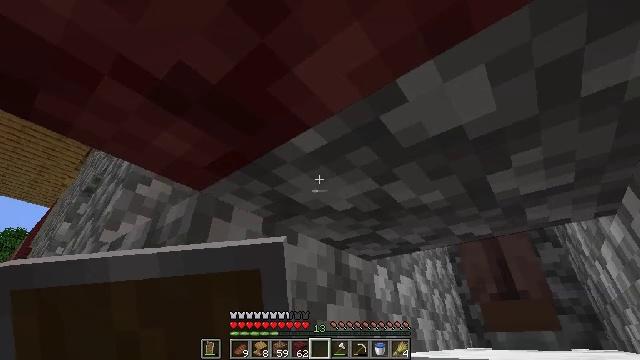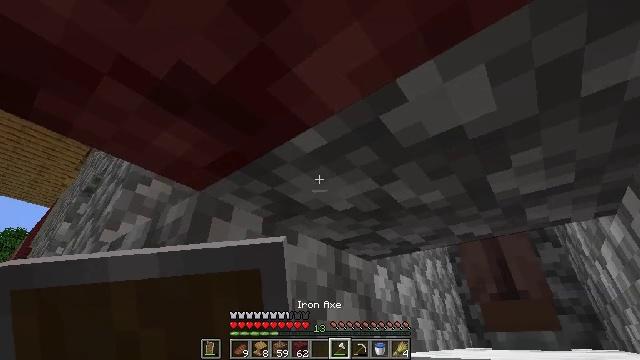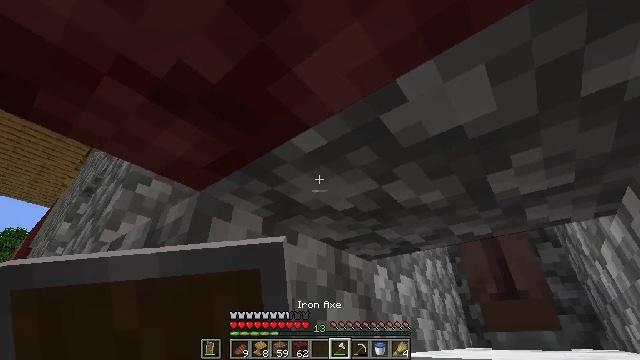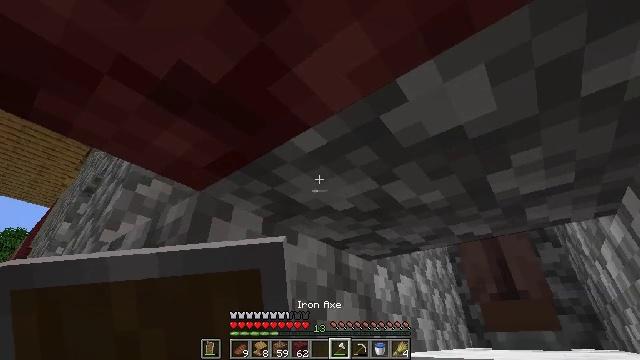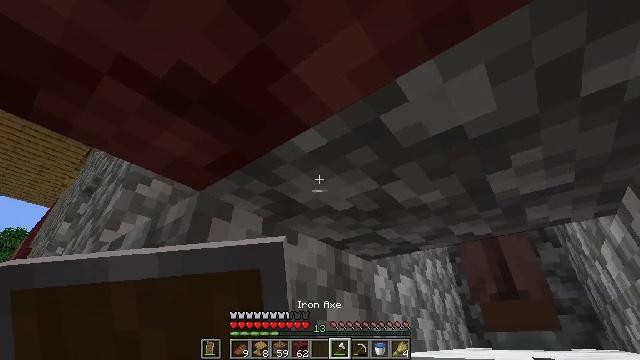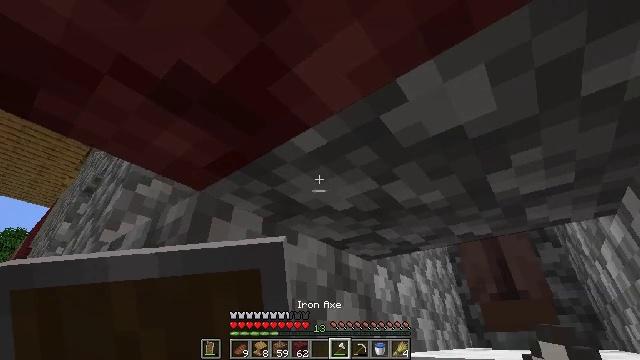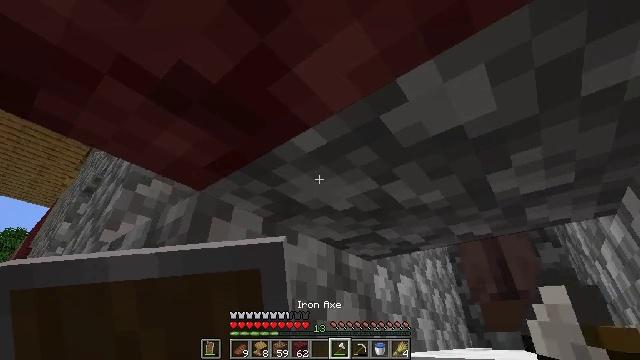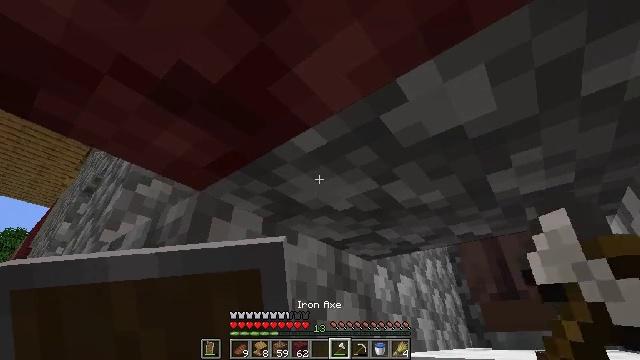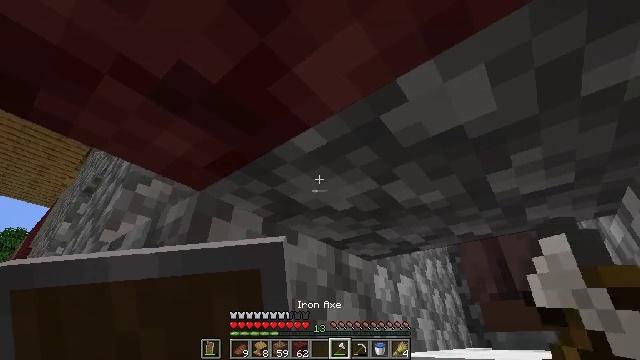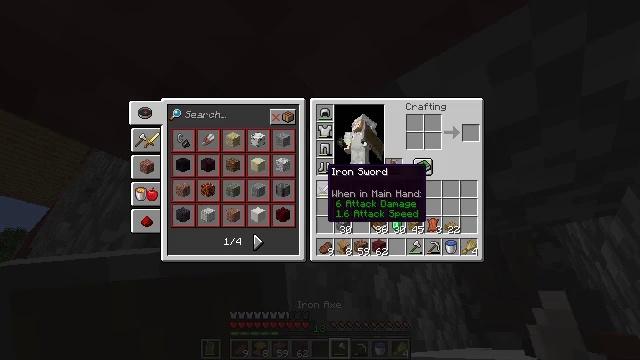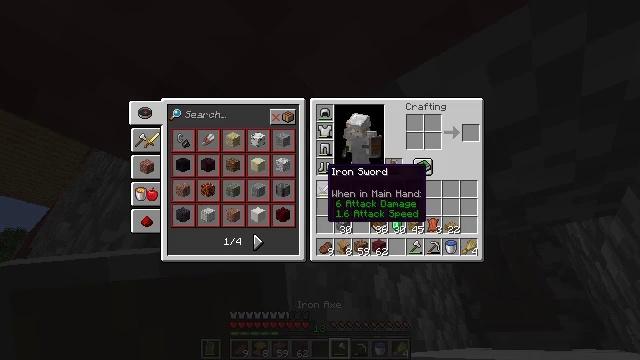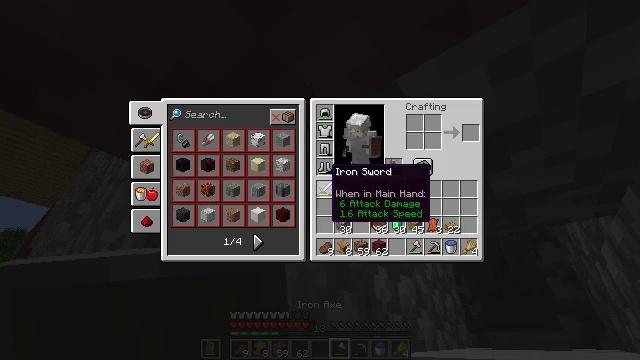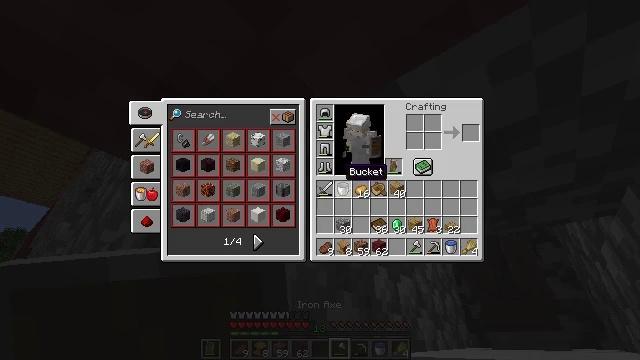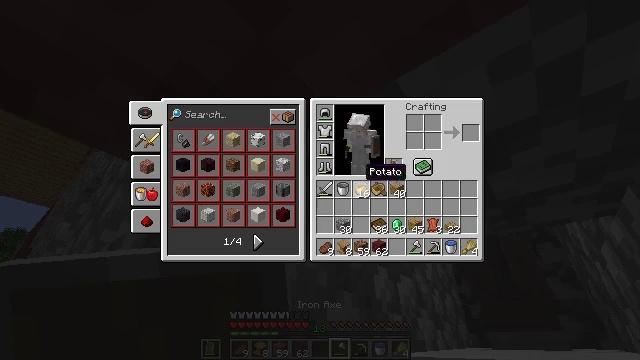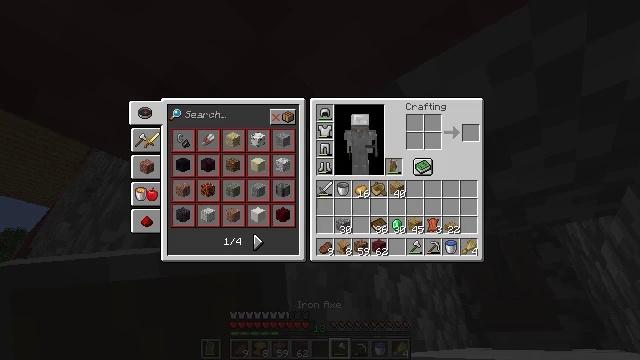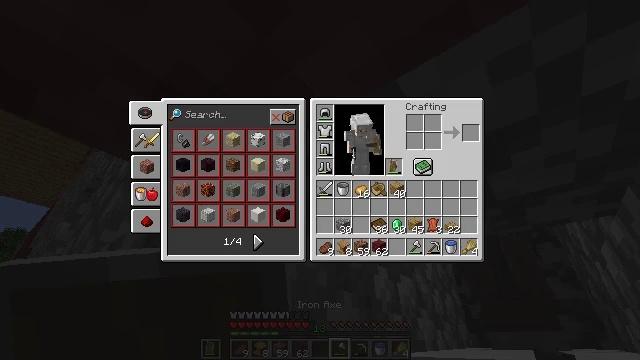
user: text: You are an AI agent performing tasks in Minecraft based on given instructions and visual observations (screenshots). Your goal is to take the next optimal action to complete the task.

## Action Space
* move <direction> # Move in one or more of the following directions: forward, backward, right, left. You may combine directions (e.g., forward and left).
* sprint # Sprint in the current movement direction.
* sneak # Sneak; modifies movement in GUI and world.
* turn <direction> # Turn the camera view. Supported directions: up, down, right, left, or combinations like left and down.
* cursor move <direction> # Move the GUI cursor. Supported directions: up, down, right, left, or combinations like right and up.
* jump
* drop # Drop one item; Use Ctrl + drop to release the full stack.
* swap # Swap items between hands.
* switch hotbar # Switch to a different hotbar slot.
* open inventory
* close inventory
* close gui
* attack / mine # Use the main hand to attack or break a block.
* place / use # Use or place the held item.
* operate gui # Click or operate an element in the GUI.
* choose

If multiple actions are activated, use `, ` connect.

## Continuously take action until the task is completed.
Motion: motion action
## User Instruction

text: Collect cobblestone blocks for construction.
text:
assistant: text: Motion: no_op
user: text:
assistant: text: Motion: no_op
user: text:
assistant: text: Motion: no_op
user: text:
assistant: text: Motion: no_op
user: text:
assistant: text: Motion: no_op
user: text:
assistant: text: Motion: no_op
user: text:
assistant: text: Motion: no_op
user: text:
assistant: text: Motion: no_op
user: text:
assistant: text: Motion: open inventory
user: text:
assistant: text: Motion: open inventory
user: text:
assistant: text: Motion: open inventory
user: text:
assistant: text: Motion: turn right
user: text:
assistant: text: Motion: turn right
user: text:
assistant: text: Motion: turn right
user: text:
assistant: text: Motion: turn right and up
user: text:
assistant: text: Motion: turn right and up
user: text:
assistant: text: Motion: turn right and up
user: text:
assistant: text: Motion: no_op
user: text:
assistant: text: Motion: no_op
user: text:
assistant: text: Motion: no_op
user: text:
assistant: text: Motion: no_op
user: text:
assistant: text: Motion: no_op
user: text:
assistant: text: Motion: no_op
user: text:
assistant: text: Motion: no_op
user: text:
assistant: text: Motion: no_op
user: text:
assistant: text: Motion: no_op
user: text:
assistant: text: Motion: close inventory
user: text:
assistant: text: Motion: turn left and down, close inventory
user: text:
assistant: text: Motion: turn left and down, close inventory
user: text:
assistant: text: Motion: turn left and down